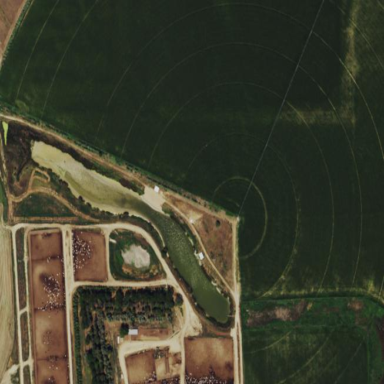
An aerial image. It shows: Farmland with pivot irrigation system.